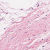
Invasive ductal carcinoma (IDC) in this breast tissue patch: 0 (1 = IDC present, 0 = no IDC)